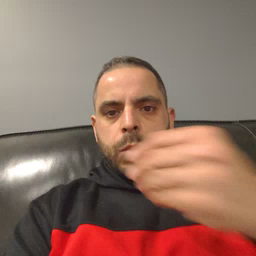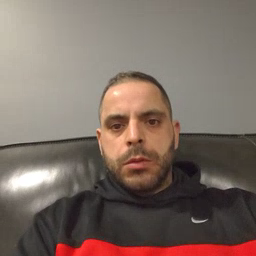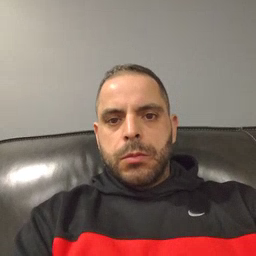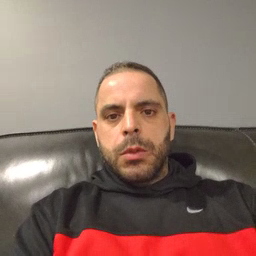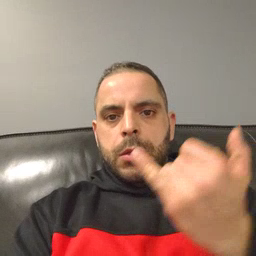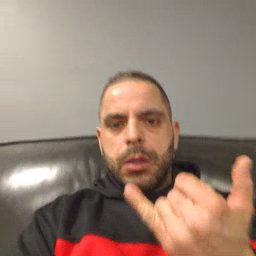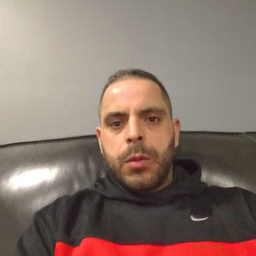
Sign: now